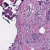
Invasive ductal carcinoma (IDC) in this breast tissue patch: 1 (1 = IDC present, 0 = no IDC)